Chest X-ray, AP view. Patient: 86 years old, sex M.
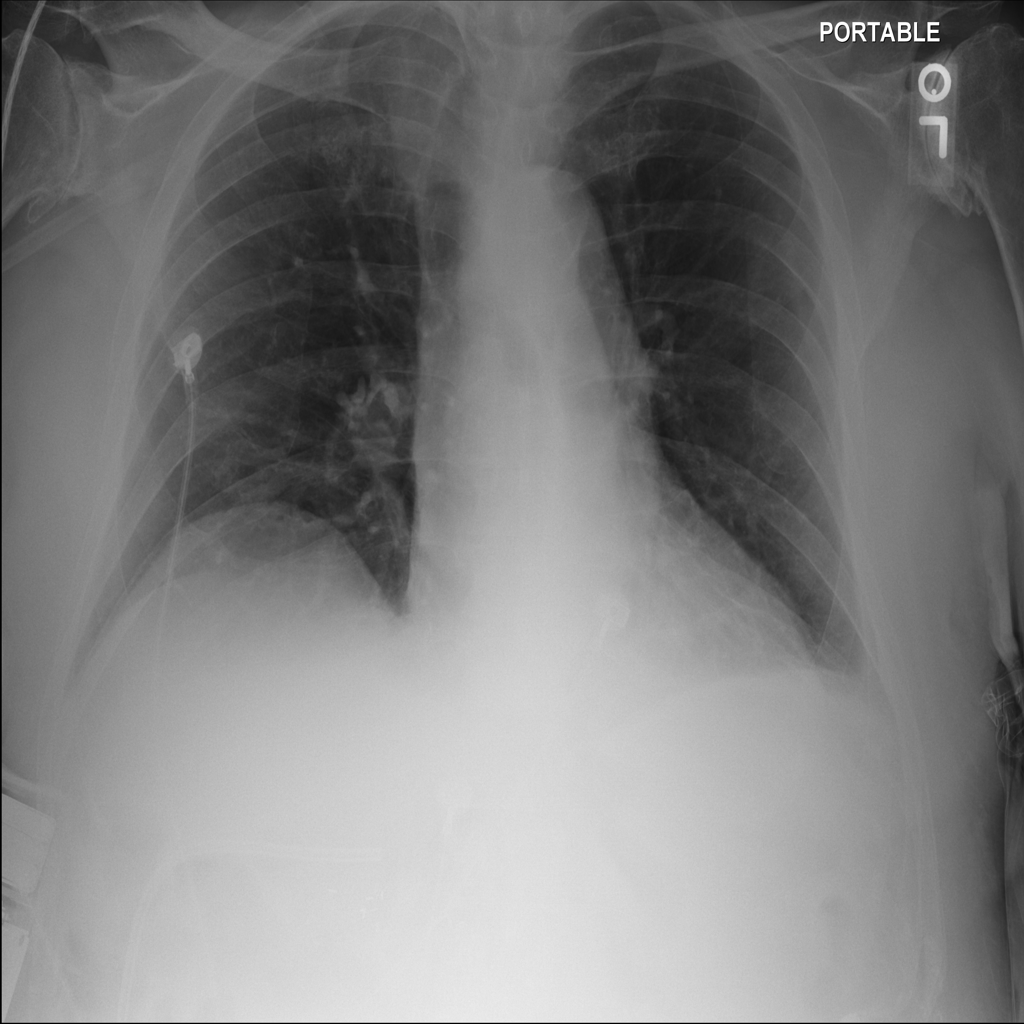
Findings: Atelectasis